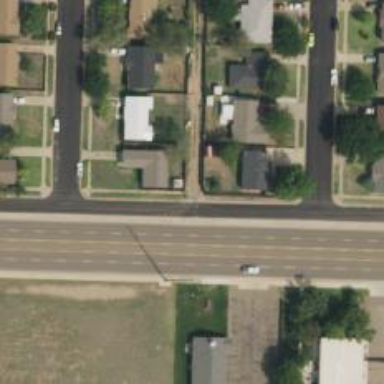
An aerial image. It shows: Alleyway designated as service road.